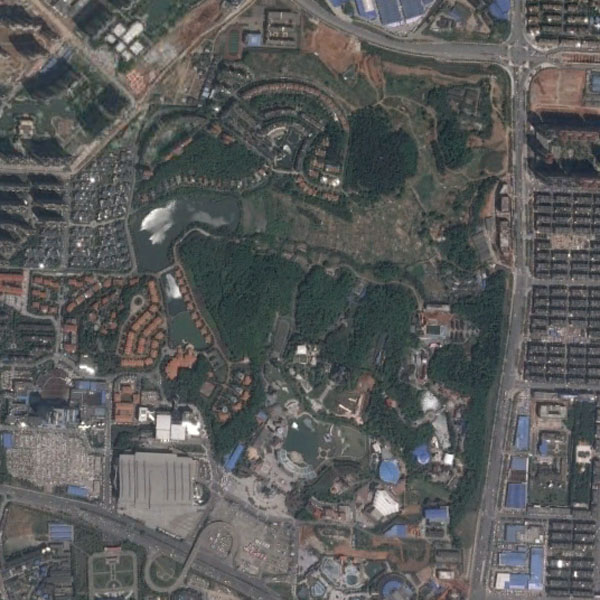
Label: Park